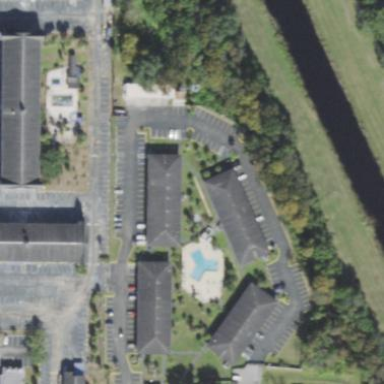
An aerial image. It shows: Motel.